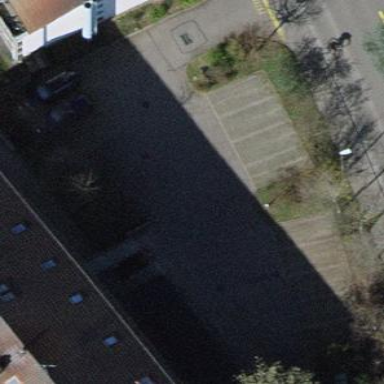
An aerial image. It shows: Parking area with surface.